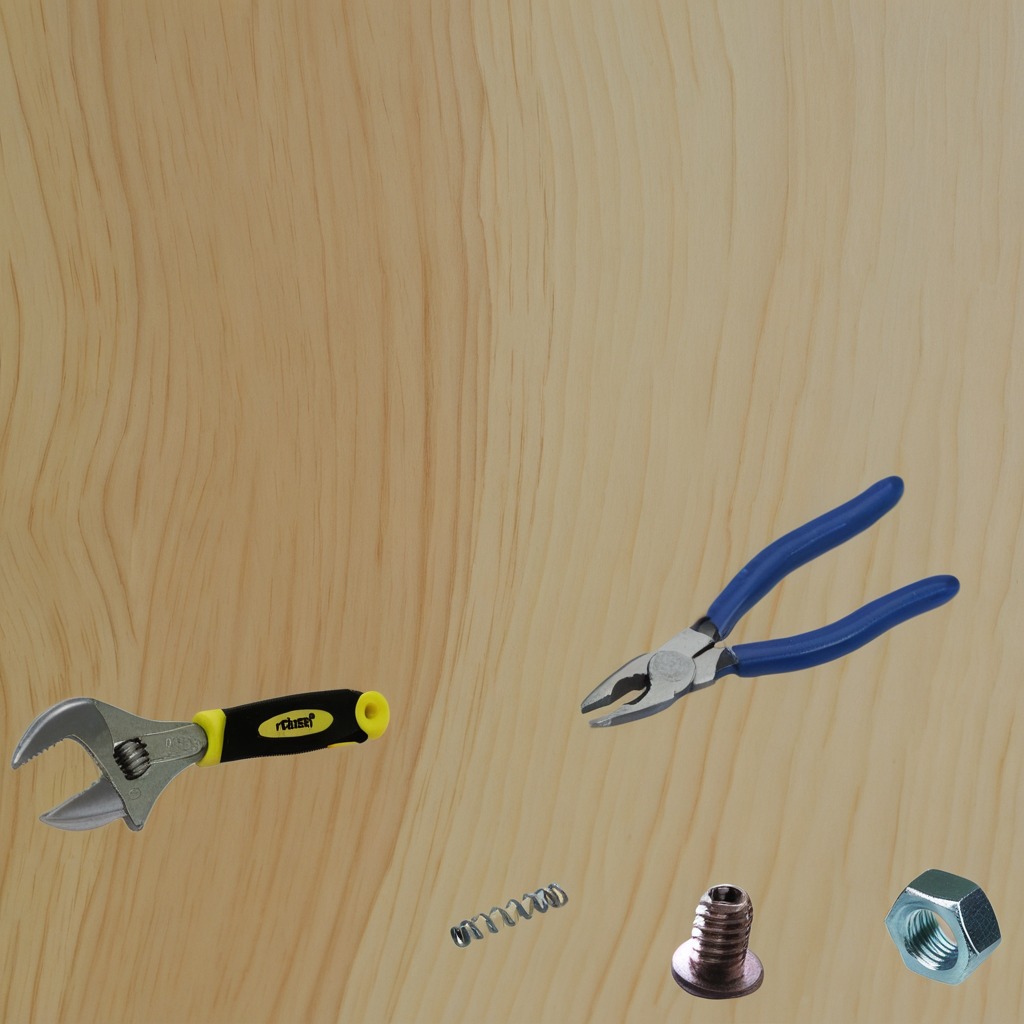
A metal machine screw, a pair of pliers, a coiled metal spring, a metal nut, and a wrench are lying on a plywood surface in a paint workshop lit by afternoon window light.